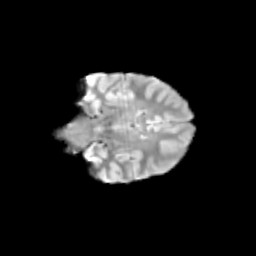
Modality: T2w
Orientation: coronal
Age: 11
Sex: female
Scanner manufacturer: siemens
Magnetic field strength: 3 T
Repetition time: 3.8 s
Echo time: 0.07 s